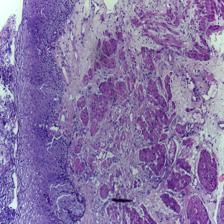
Diagnosis: Normal